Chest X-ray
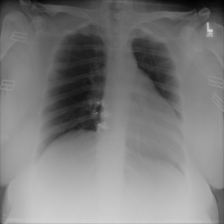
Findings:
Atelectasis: negative
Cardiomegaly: negative
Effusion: negative
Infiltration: negative
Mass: negative
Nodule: negative
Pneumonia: negative
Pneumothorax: negative
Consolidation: negative
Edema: negative
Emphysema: negative
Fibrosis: negative
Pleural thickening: negative
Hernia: negative